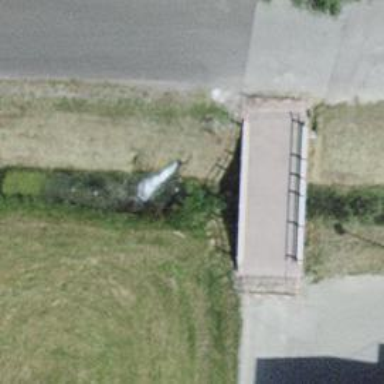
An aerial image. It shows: Drain that serves as waterway.